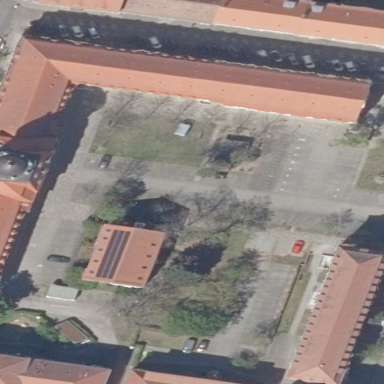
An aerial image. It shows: Civic building with red hipped roof made of roof tiles.